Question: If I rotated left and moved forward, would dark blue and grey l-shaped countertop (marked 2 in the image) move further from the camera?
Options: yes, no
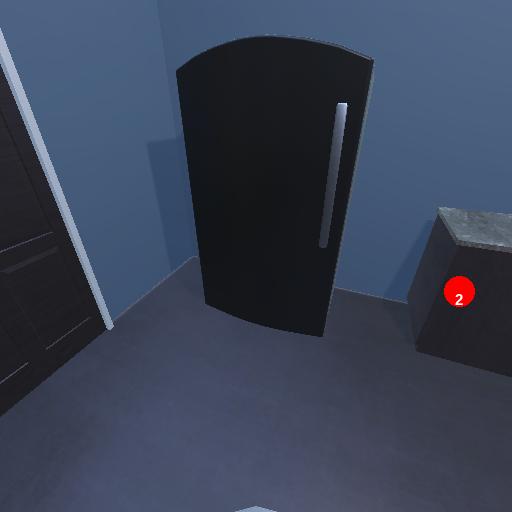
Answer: yes